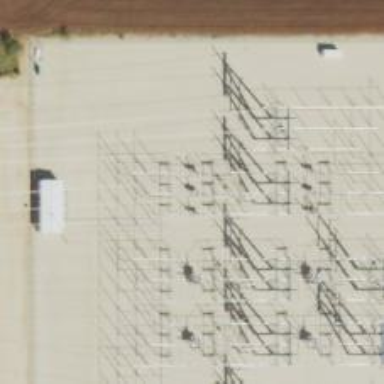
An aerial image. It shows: Switch for power supply.